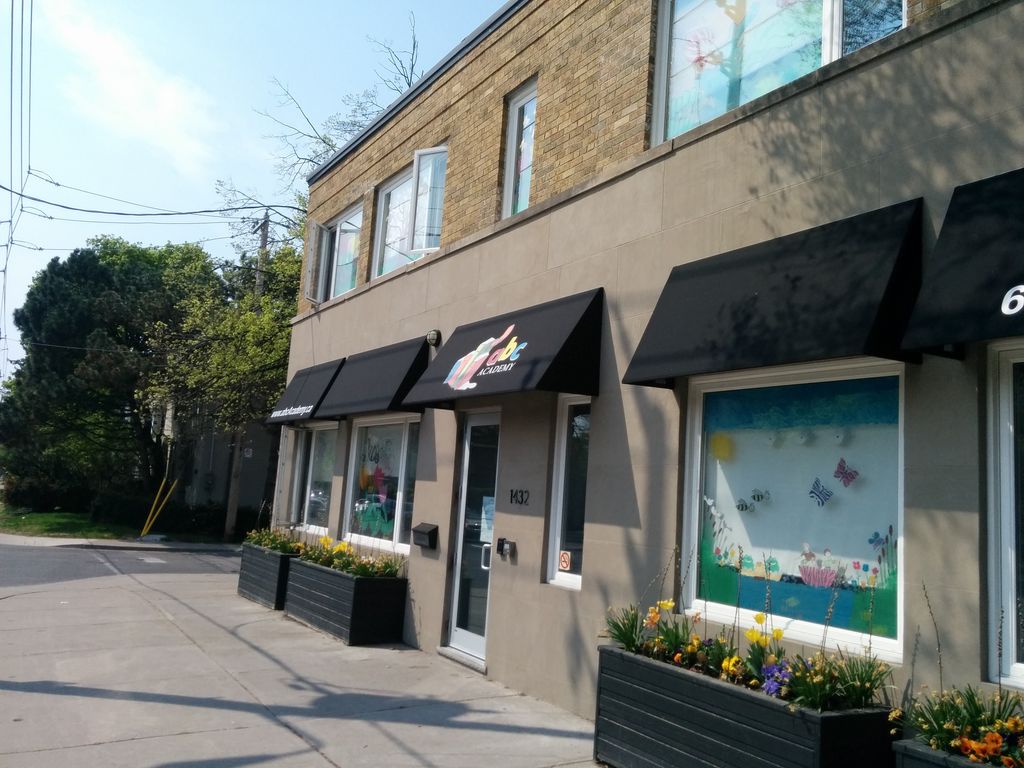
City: toronto